Question: We have an imageview with a background image, we want to place
an ImageView above a textview as the foreground "image" centered
relative to the ImageView size.
'''
selectedImageView = (ImageView) view.findViewById(R.id.selectedImage);
selectedImageView.setBackgroundResource(R.drawable.back_item);
selectedImageView.setImageResource(R.drawable.icon_alarm);
'''
The code above makes the foreground image stretch to the size of the ImageView
but we want the foreground to be "Inside" the background circle.
If padding is used there might be issues with different screen sizes.
The foreground image should be scaled to 50% of the height and width of the ImageView size and the textview should be placed underneath the foreground image.

Black outer square: the imageview boundary, black circle: background image, read square: foreground image, blue rectangle: foreground text
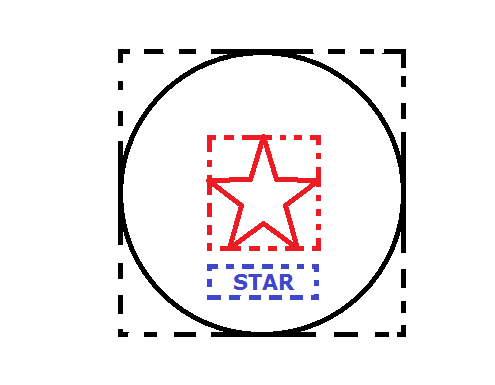
Answer: This is quite heavy , but using this layout , should work :
'''
<RelativeLayout
android:layout_width="match_parent"
android:layout_height="match_parent" >
<ImageView
android:id="@+id/background"
android:layout_width="fill_parent"
android:layout_height="fill_parent"
android:layout_alignParentLeft="true"
android:layout_alignParentTop="true"
android:src="@drawable/ic_action_search" />
<ImageView
android:id="@+id/foreground"
android:layout_width="wrap_content"
android:layout_height="wrap_content"
android:layout_centerInParent="true"
android:src="@drawable/ic_launcher" />
<TextView
android:id="@+id/textView"
android:layout_width="wrap_content"
android:layout_height="wrap_content"
android:layout_below="@+id/imageView1"
android:layout_centerHorizontal="true"
android:text="Large Text"
android:textAppearance="?android:attr/textAppearanceLarge" />
</RelativeLayout>
'''
Hope it'll help